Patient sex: M
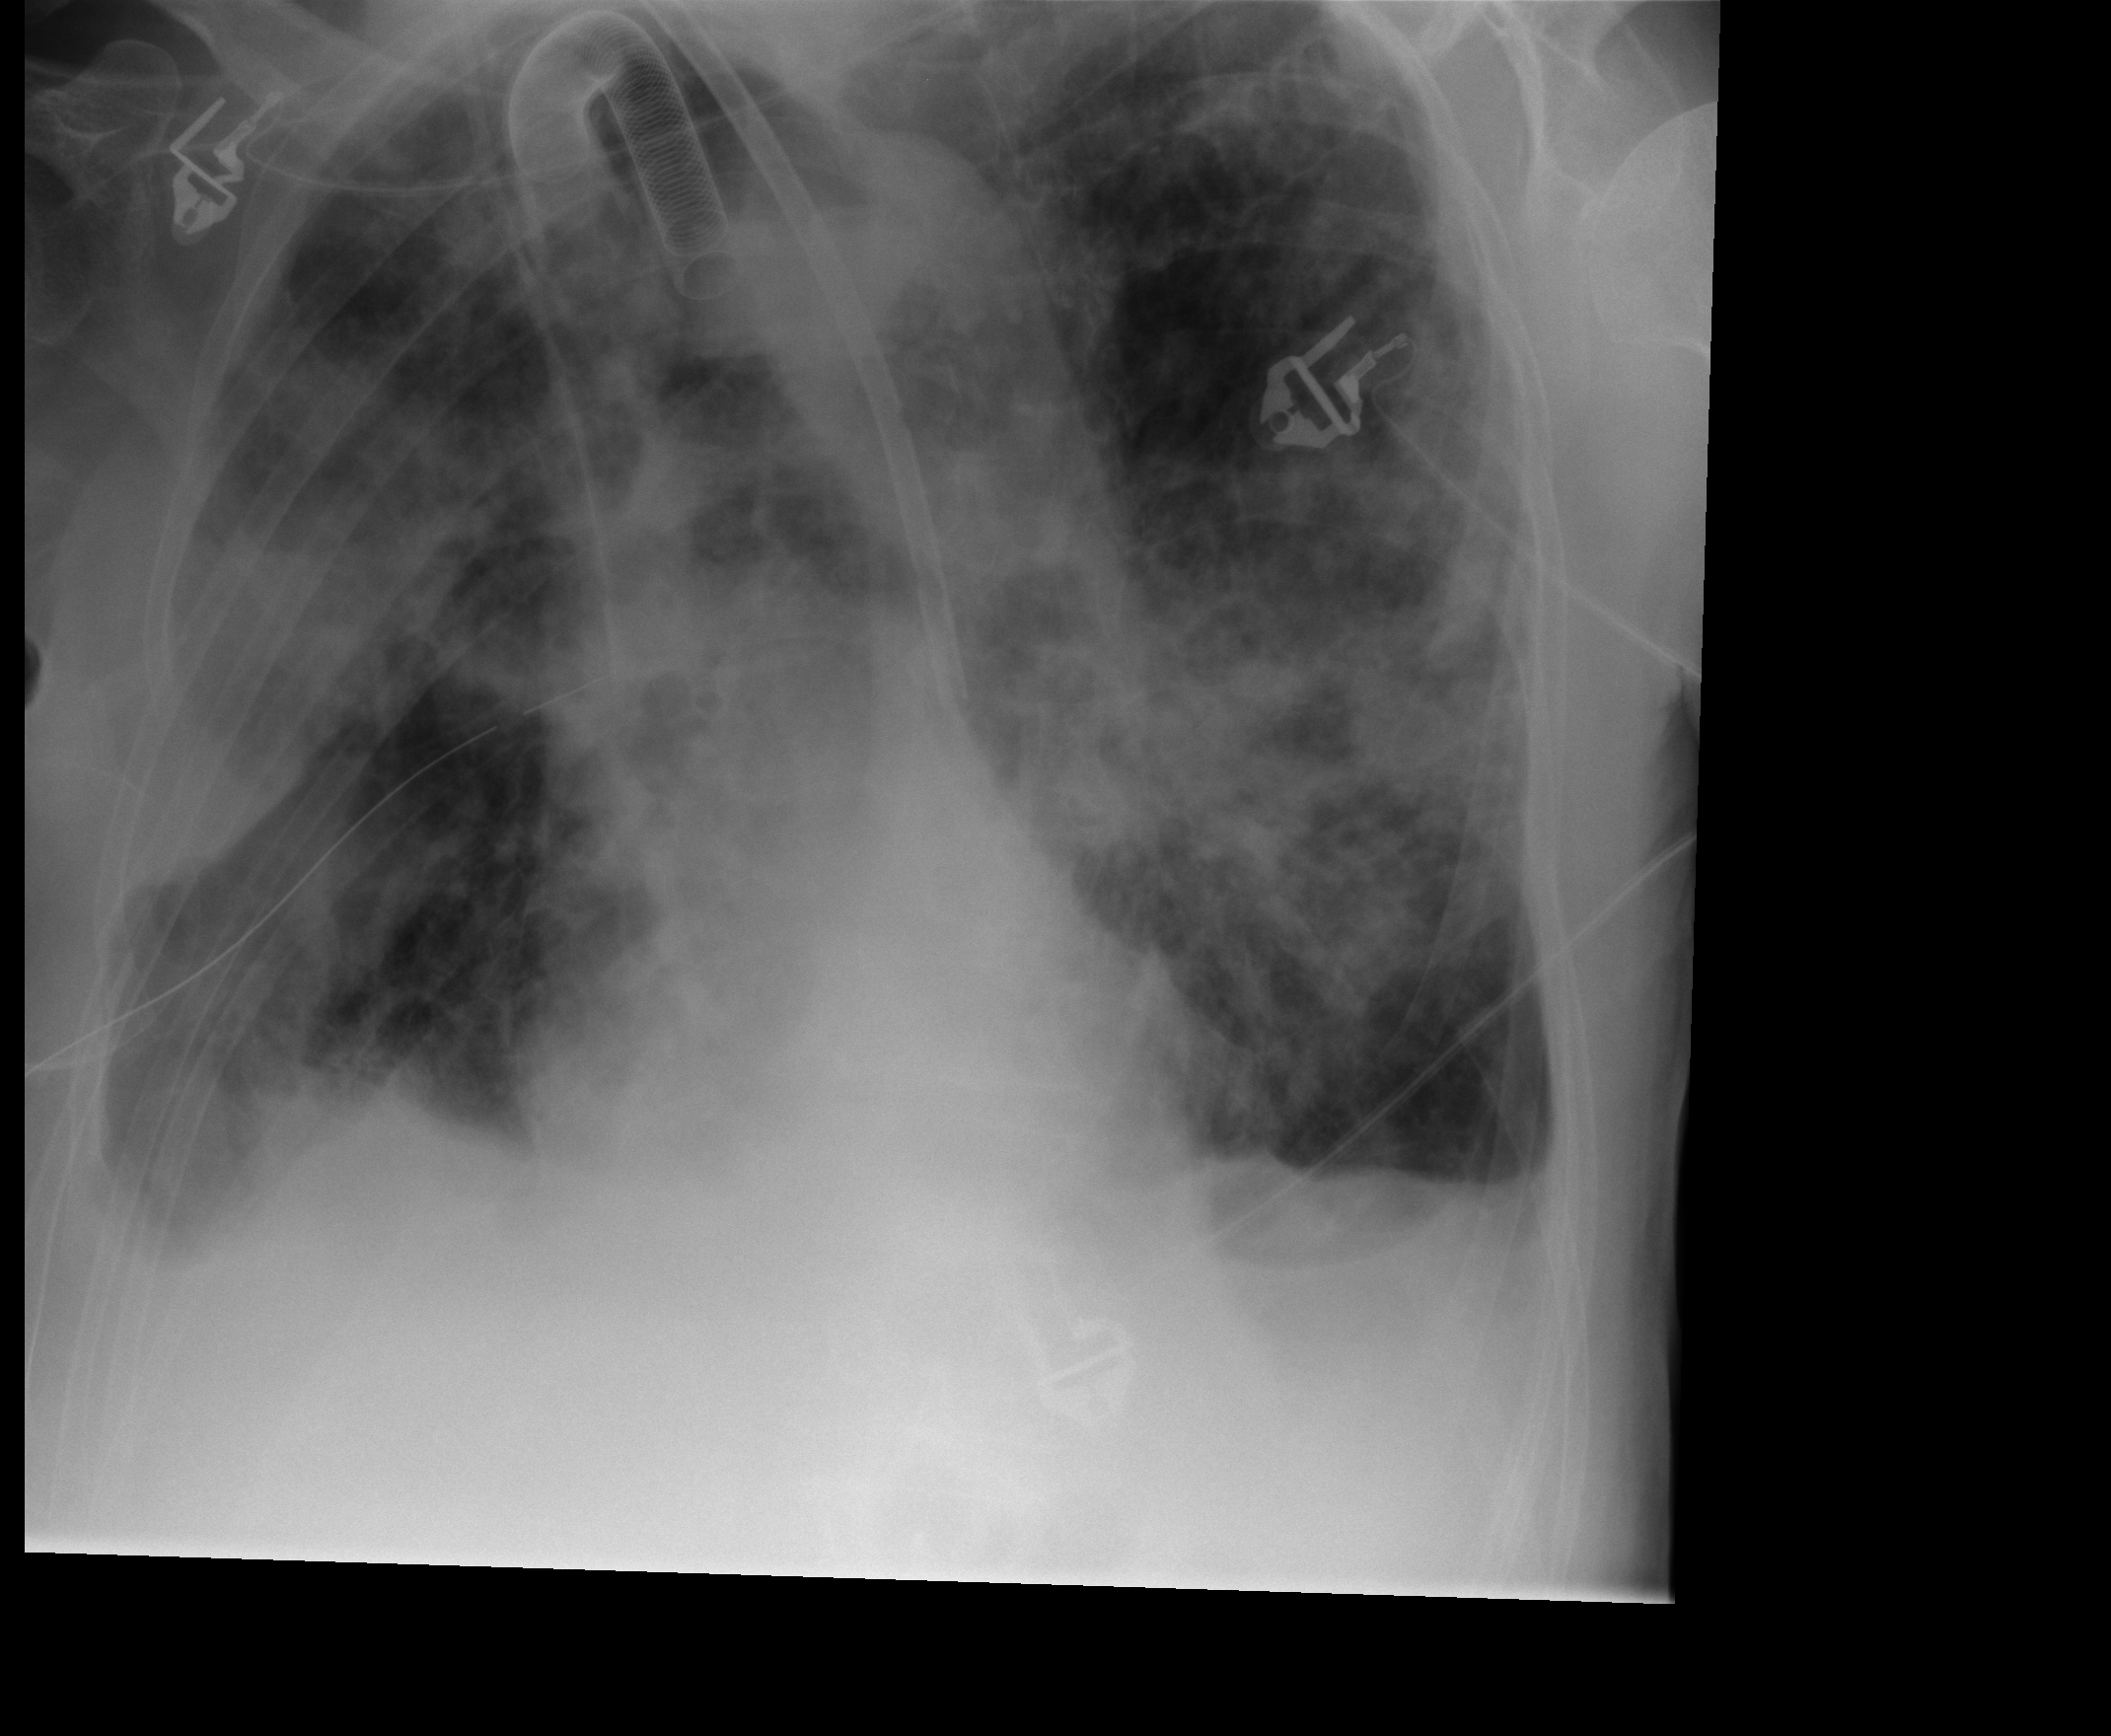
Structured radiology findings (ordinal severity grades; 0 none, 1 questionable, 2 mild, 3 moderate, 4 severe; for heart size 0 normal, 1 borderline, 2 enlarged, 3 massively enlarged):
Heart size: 0
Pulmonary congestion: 2
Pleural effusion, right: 2
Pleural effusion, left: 1
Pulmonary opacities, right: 3
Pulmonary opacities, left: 3
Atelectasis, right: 2
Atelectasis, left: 2